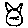
Label: cat